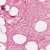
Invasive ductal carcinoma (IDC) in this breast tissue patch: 0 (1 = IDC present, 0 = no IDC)